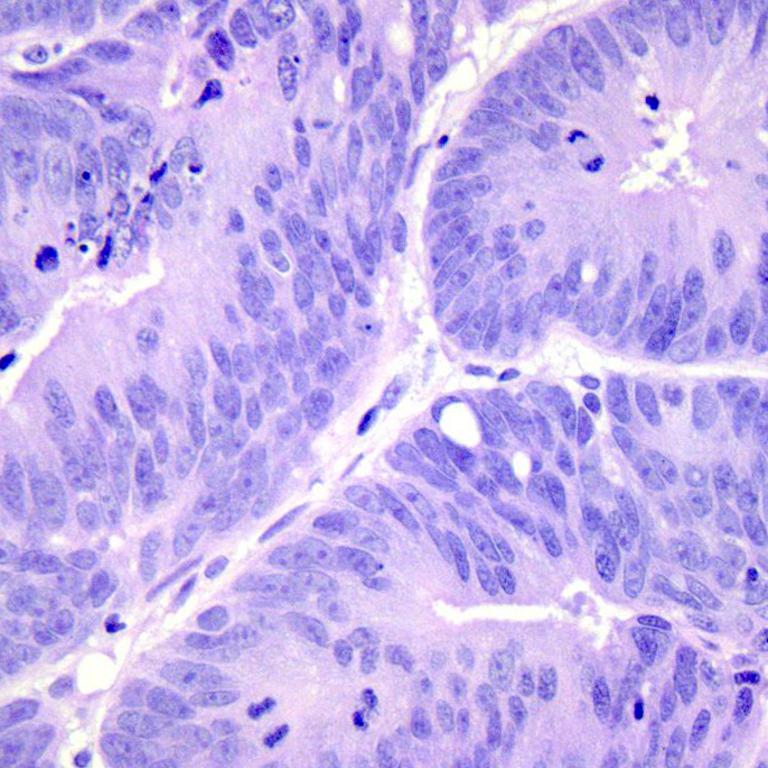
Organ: colon
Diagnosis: adenocarcinomas